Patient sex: M
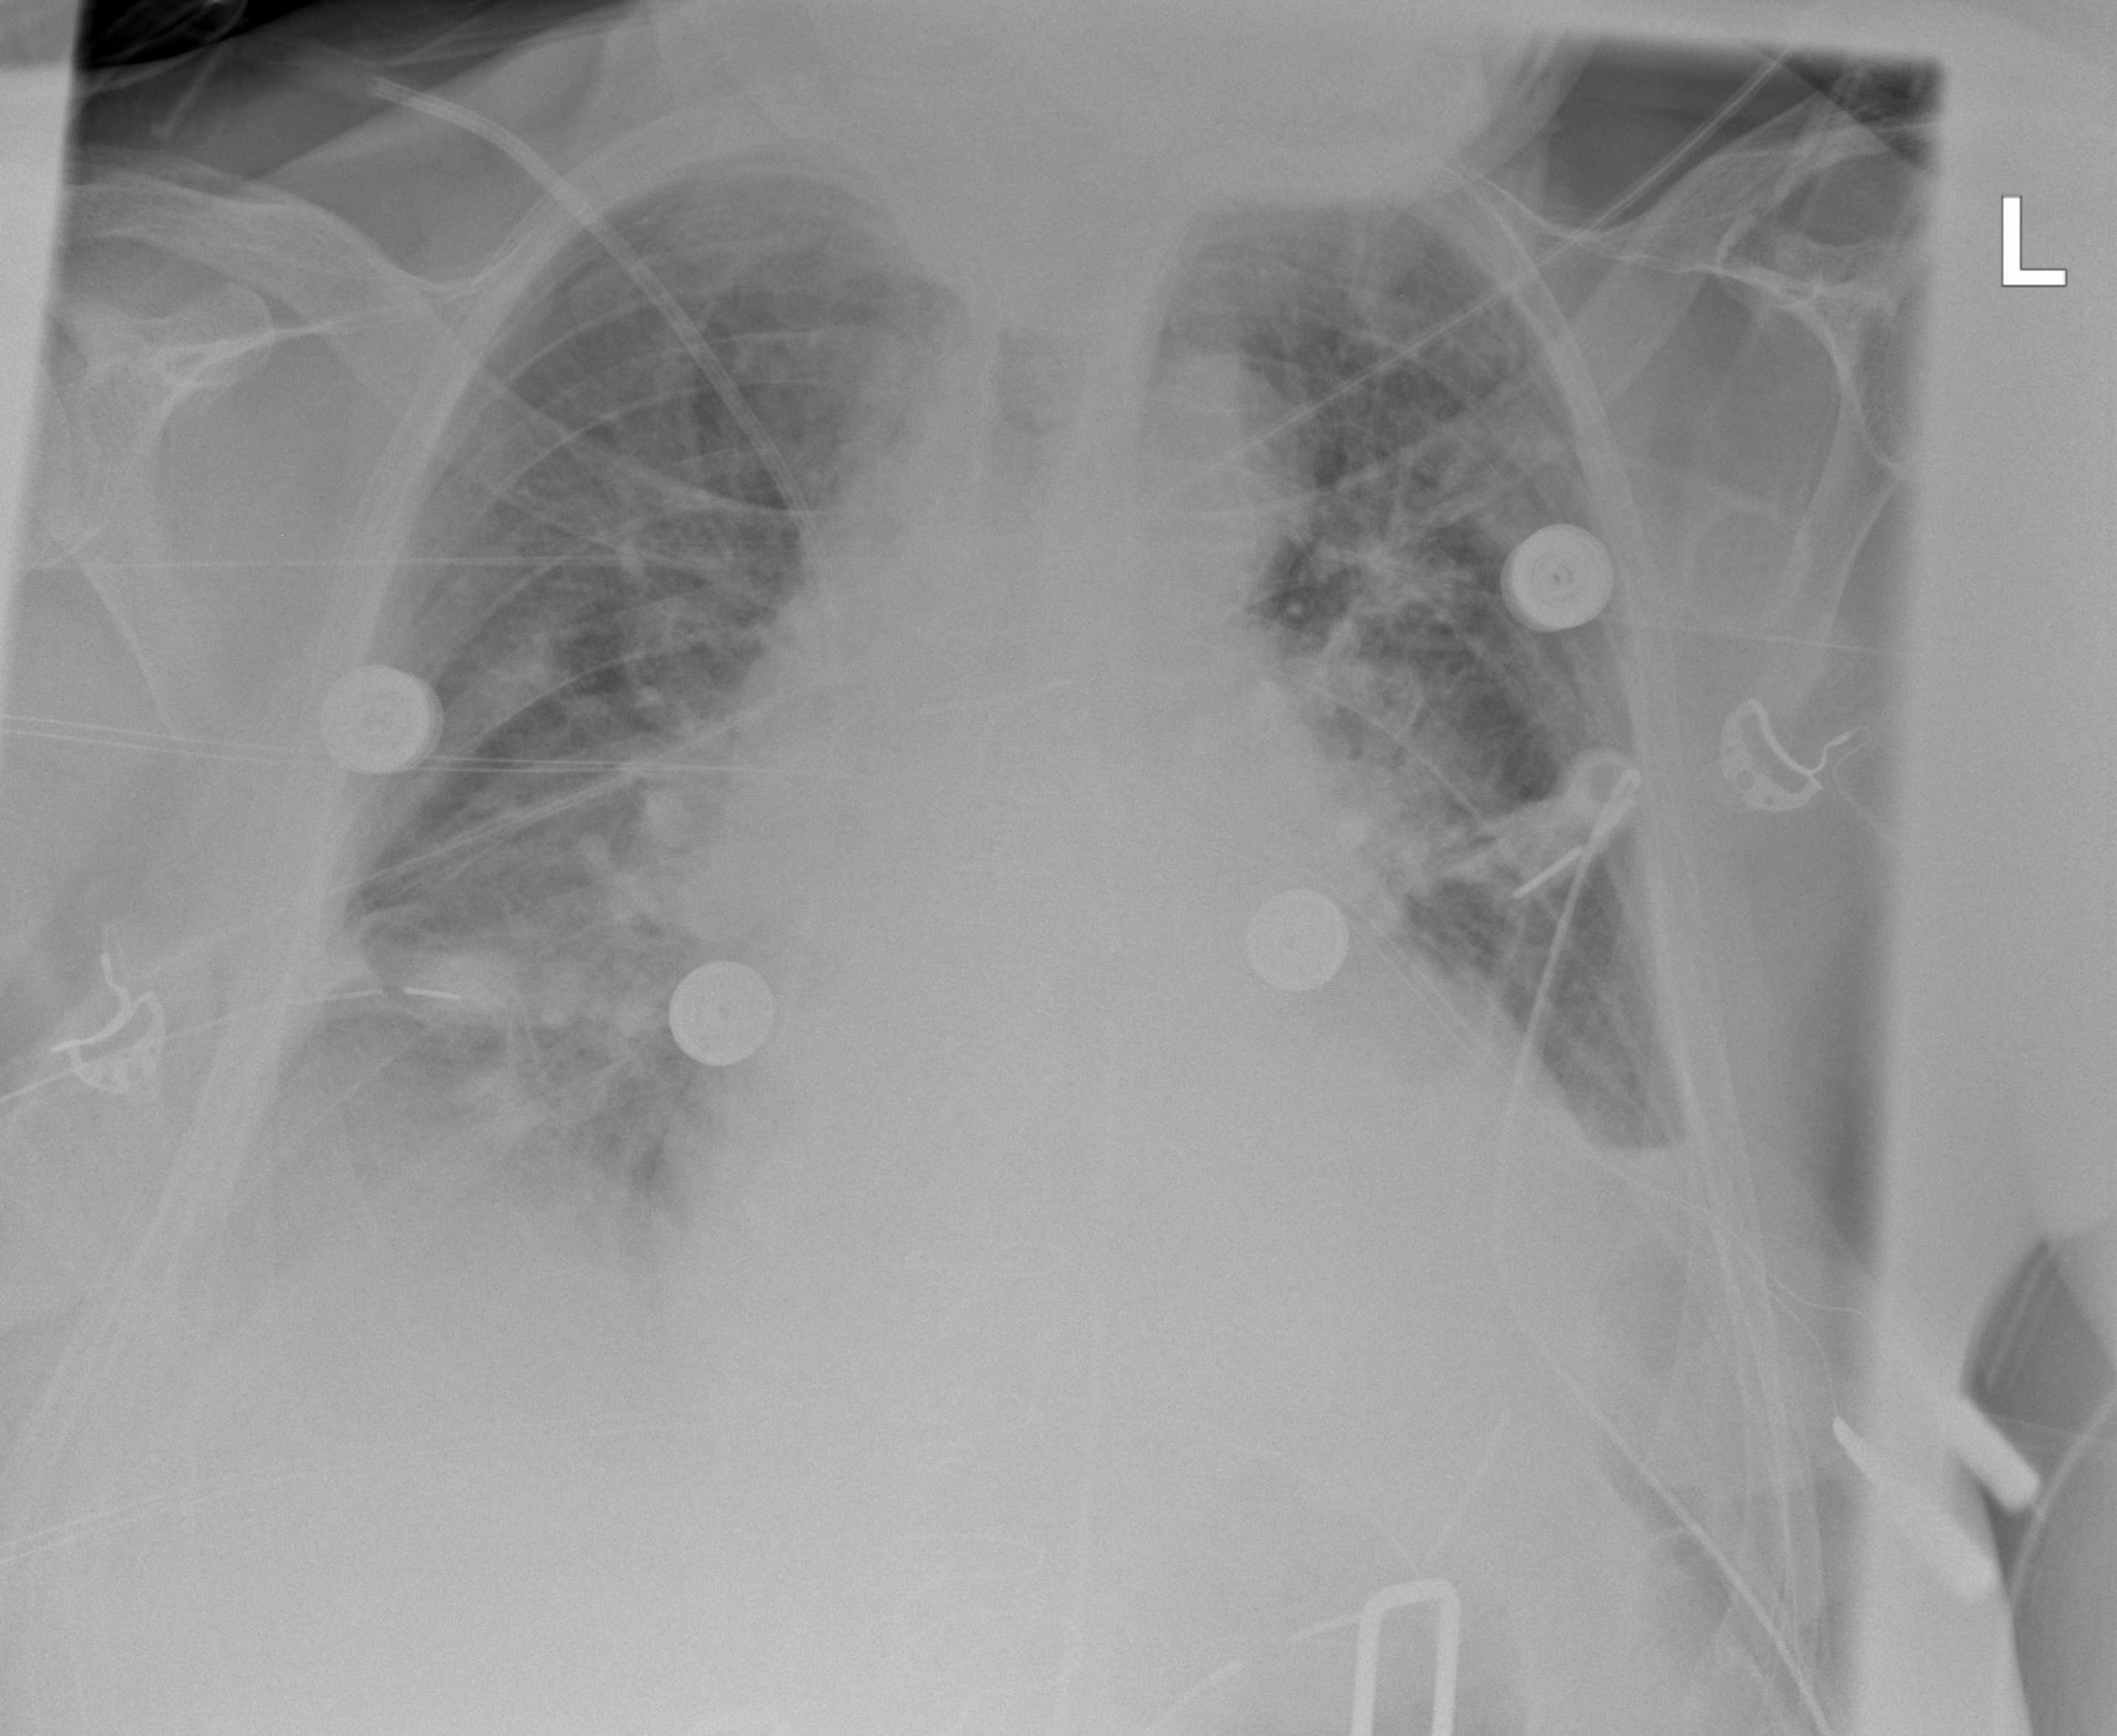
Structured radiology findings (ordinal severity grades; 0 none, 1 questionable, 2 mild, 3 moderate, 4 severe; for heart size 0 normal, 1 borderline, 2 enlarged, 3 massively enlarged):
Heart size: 2
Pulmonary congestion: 2
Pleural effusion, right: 2
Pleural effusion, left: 2
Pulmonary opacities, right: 2
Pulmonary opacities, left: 2
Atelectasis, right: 2
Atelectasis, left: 1